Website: crate-barrel
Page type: order-returns
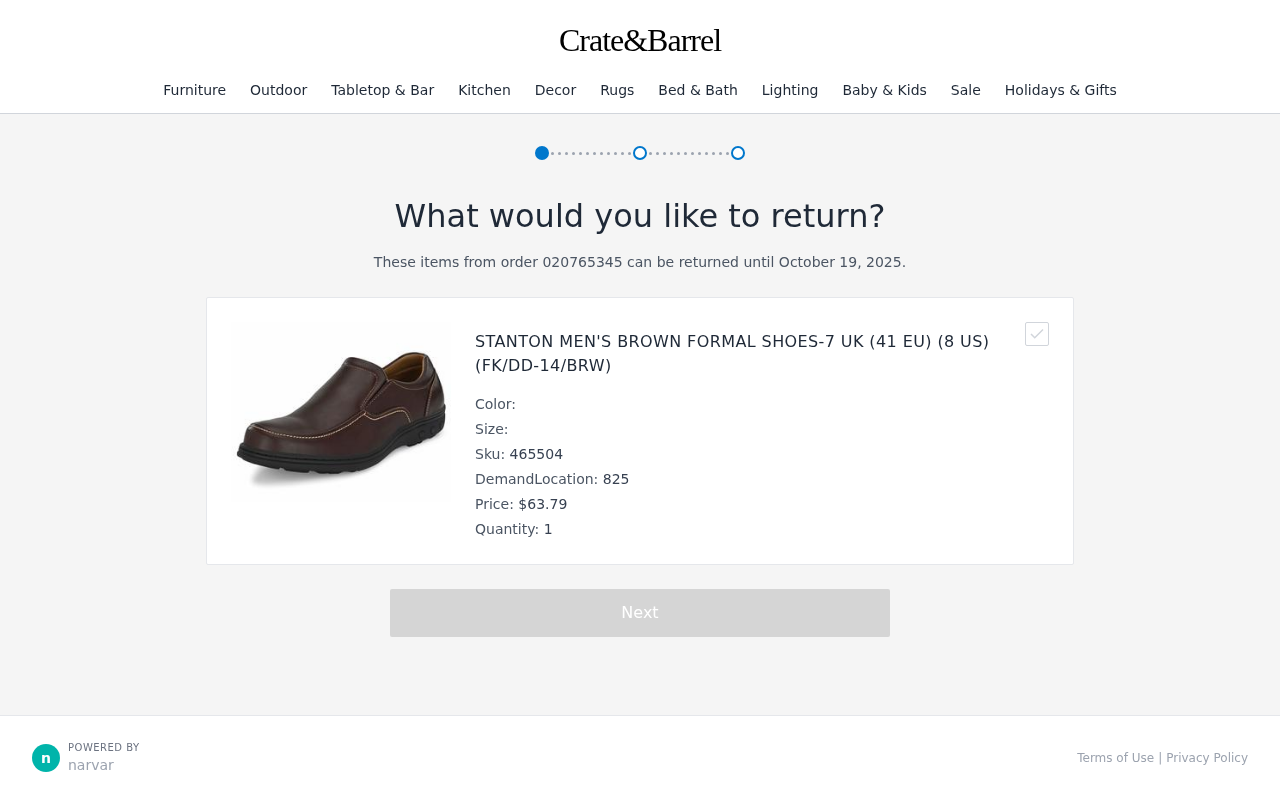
Product elements: key: PRODUCT1_NAME
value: Stanton Men's Brown Formal Shoes-7 UK (41 EU) (8 US) (FK/DD-14/BRW)
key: PRODUCT1_PRICE
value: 63.79
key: PRODUCT1_QUANTITY
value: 1
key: PRODUCT1_SKU
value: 465504
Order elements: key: ORDER_ID
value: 020765345
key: ORDER_RETURN_BY_DATE
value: October 19, 2025
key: ORDER_DEMAND_LOCATION
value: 825